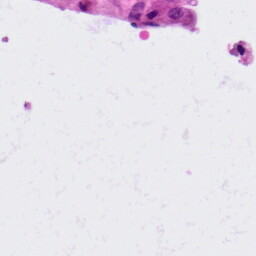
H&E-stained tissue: Lung